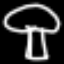
Label: mushroom